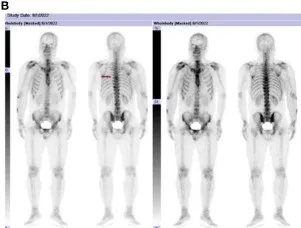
(A, B) show the patient developed bone metastases in early August 2022, prominently involving T6, T7, and T10. HE, 40 x magnification HE, 100 x magnification. HE, 200 x magnification HE, 100 x magnification.
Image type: radiology (spect)